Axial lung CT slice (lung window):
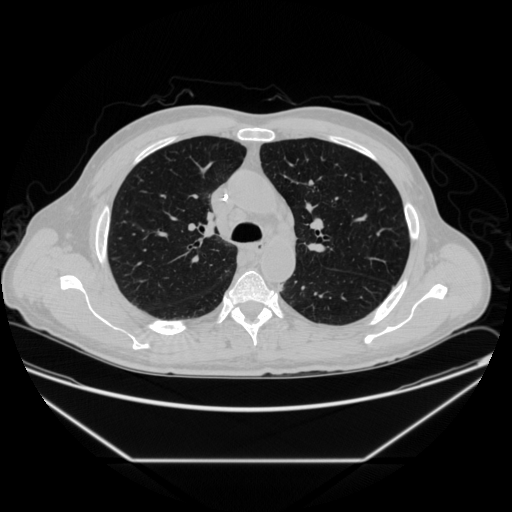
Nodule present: no